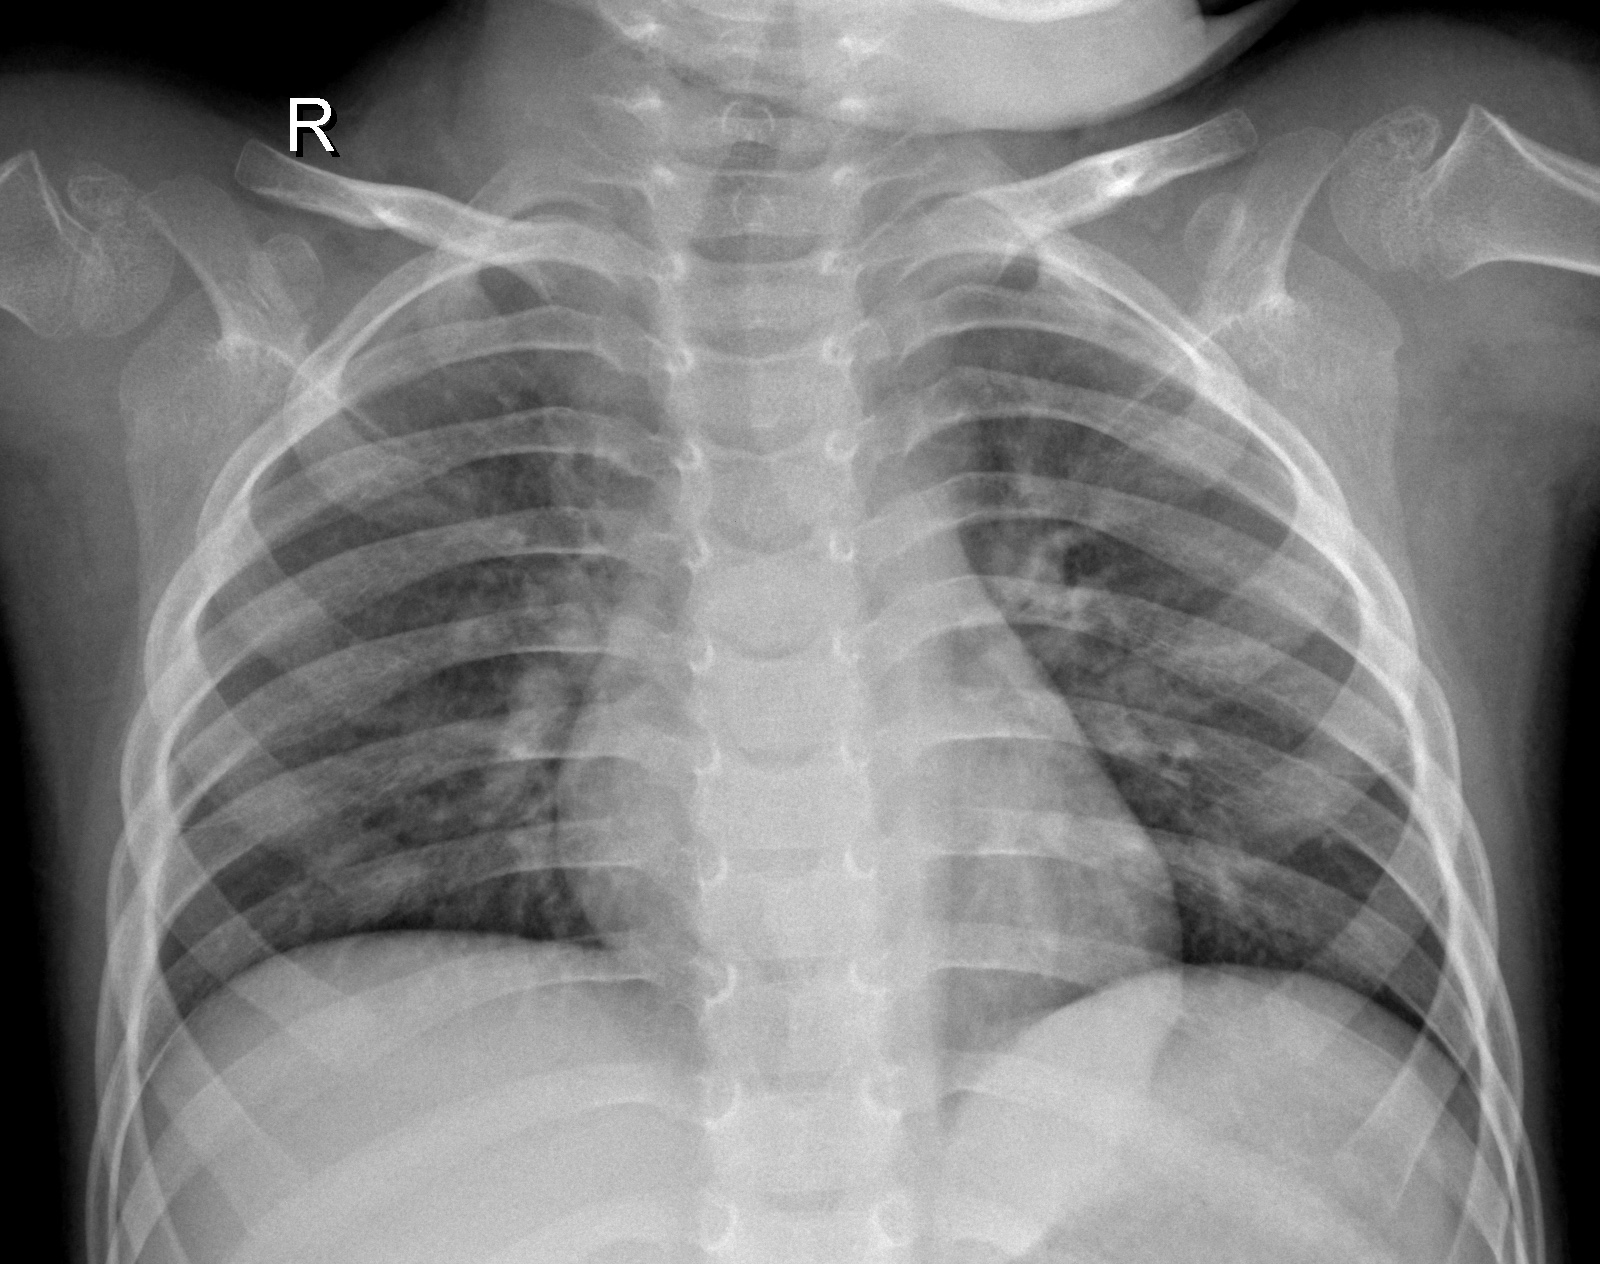
Diagnosis: NORMAL